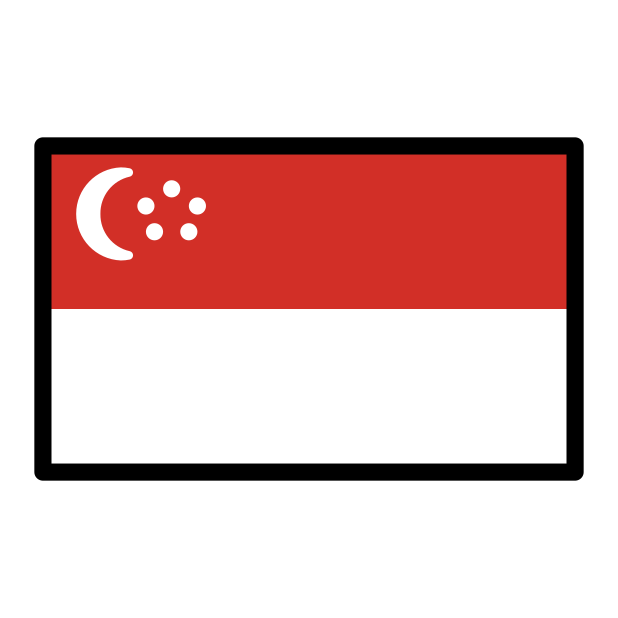
flag: Singapore